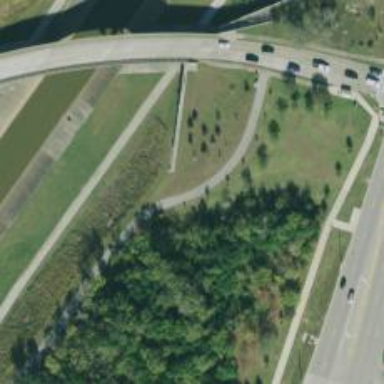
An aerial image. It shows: Asphalt cycleway.